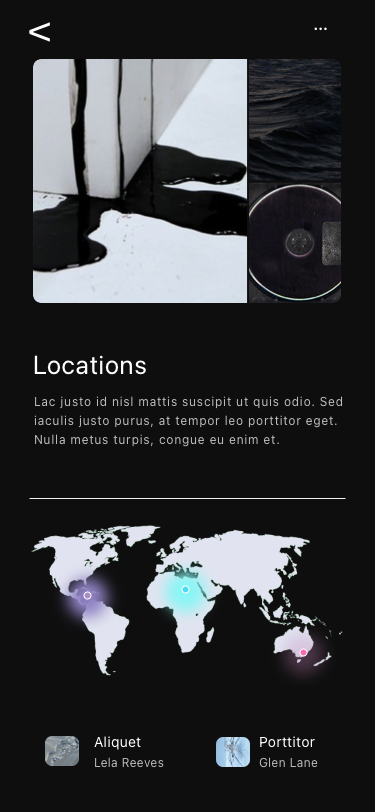
Text in this UI design:
Locations
Aliquet
Porttitor
Lela Reeves
Glen Lane
Lac justo id nisl mattis suscipit ut quis odio. Sed iaculis justo purus, at tempor leo porttitor eget. Nulla metus turpis, congue eu enim et.
…
<